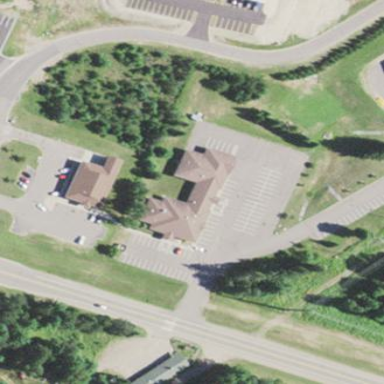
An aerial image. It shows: Community centre building.